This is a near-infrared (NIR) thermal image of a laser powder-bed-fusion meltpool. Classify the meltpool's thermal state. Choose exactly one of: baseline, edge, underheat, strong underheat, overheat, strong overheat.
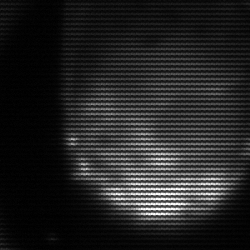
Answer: edge